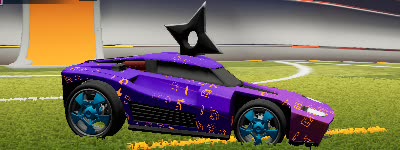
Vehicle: breakout